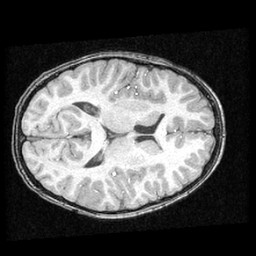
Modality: T1w
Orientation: axial
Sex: male
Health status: ill
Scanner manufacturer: ge
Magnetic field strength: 1.5 T
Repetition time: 21 s
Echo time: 0.008 s